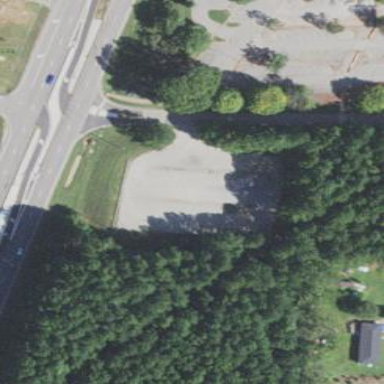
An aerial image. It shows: Unpaved surface parking area.